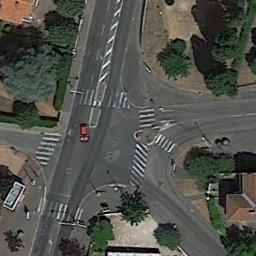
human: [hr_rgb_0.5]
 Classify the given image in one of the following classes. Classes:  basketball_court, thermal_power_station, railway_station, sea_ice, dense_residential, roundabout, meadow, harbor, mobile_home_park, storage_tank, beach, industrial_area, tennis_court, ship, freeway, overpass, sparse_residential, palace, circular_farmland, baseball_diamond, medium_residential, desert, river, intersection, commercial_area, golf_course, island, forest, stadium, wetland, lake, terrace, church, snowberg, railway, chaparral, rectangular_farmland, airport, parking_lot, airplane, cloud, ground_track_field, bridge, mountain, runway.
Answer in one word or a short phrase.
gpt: intersection